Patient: sex M, age 80
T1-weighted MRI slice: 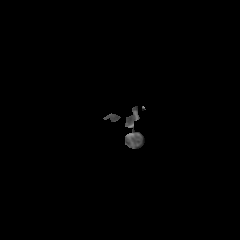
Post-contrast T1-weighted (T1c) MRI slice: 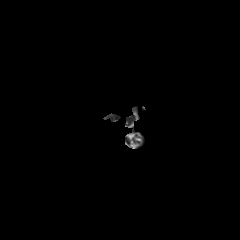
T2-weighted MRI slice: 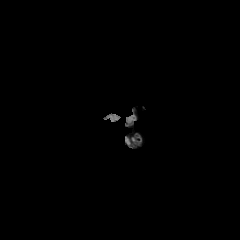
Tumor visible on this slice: no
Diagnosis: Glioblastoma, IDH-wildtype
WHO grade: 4